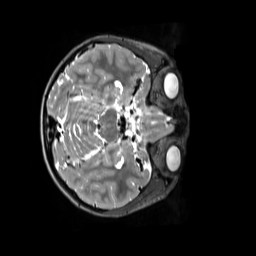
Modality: T2w
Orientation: axial
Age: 10
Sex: male
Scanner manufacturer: siemens
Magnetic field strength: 3 T
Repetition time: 3.2 s
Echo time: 0.408 s